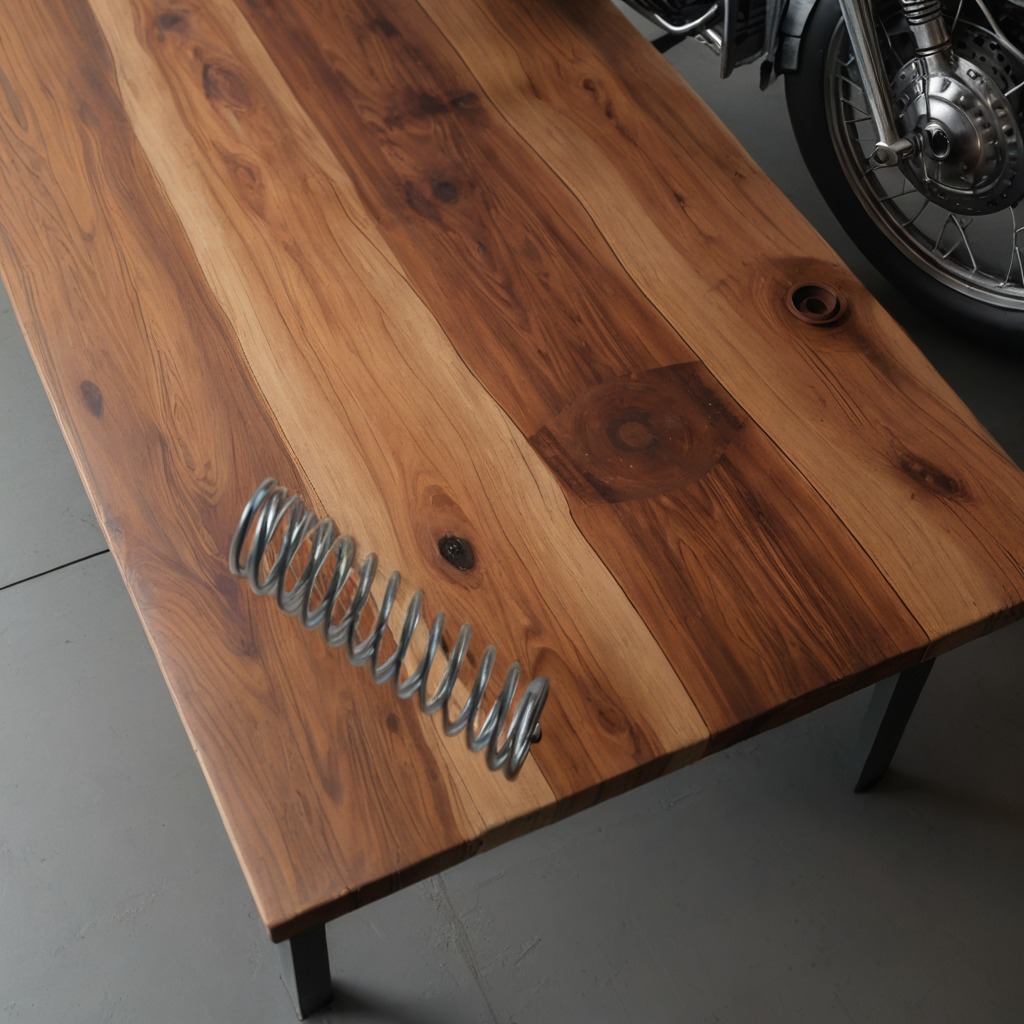
A coiled metal spring lies on the wooden table in a vintage motorcycle garage.